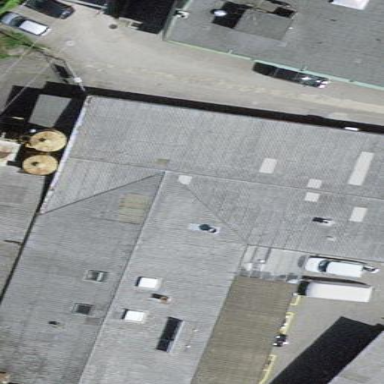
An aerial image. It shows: Industrial building.